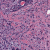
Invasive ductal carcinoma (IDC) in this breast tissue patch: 1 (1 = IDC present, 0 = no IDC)